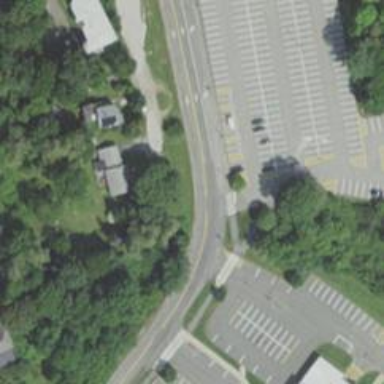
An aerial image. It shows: Parking space.